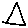
Label: triangle